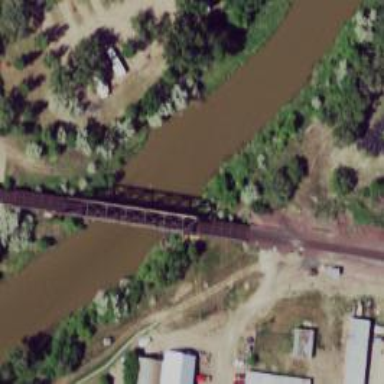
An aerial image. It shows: Viaduct bridge over railway tracks.